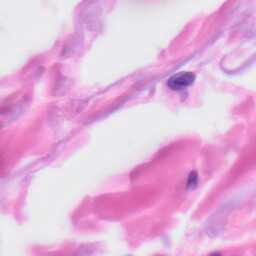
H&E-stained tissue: Skin